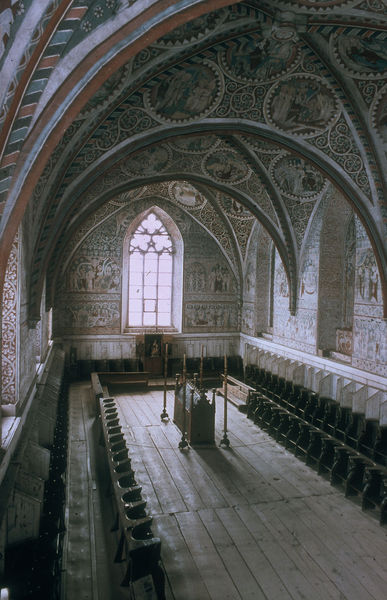
Titel: Kloster Wienhausen (Zisterzienserkloster)
Standort: Wienhausen (EU - D - Nds)
Schlagwörter: fenster, holz, licht, raum, ornament, wand, architektur, innenraum, kirche, boden, decke, innen, gotik, renaissance, skulptur, sitze, bank, dielen, saal, gestühl, wandmalerei, kerzen, halle, foto, fotografie, bögen, wände, gewölbe, medaillon, altar, bänke, kerzenständer, spitzbogen, fresken, chor, kapelle, schrein, maßwerk, deckenmalerei, fiale, chorgestühl, bürgerhaus, frsken, gewölbee